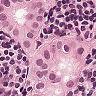
Metastatic tissue present: yes